Field crop: maize
Growth stage: 2
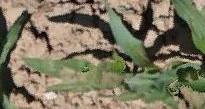
Species: maize